Question: Just a small issue with my layout that I have when running my app on a smaller device such as a phone, on a tablet it renders fine. One of the buttons seems to be being 'squeezed' by the others and is rendered vertically.
Heres a screenshot of the problem area

my xml is as follows.
'''
<?xml version="1.0" encoding="utf-8"?>
<ScrollView xmlns:android="http://schemas.android.com/apk/res/android"
android:layout_width="fill_parent"
android:layout_height="fill_parent" >
<LinearLayout
android:layout_width="fill_parent"
android:layout_height="wrap_content"
android:layout_margin="8dp"
android:orientation="vertical" >
<ImageView
android:id="@+id/imageView1"
android:layout_width="78dp"
android:layout_height="78dp"
android:layout_alignParentTop="true" />
<TextView
android:id="@+id/txtEventNameTitle"
android:layout_width="wrap_content"
android:layout_height="wrap_content"
android:text="Event Name"
android:textSize="19dp"
android:textStyle="bold"
android:layout_below="@+id/imageView1" />
<TextView
android:id="@+id/txtEventName"
android:layout_width="wrap_content"
android:layout_height="wrap_content"
android:textSize="16dp"
android:layout_below="@+id/txtEventNameTitle" />
<TextView
android:id="@+id/txtEventDateTitle"
android:layout_width="wrap_content"
android:layout_height="wrap_content"
android:text="Event Date"
android:textSize="19dp"
android:textStyle="bold" />
<TextView
android:id="@+id/txtEventDate"
android:layout_width="wrap_content"
android:layout_height="wrap_content"
android:textSize="16dp" />
<TextView
android:id="@+id/txtEventTimeTitle"
android:layout_width="wrap_content"
android:layout_height="wrap_content"
android:text="Event Time"
android:textSize="19dp"
android:textStyle="bold" />
<TextView
android:id="@+id/txtEventTime"
android:layout_width="wrap_content"
android:layout_height="wrap_content"
android:textSize="16dp" />
<TextView
android:id="@+id/txtEventLocationTitle"
android:layout_width="wrap_content"
android:layout_height="wrap_content"
android:text="Event Location"
android:textSize="19dp"
android:textStyle="bold" />
<TextView
android:id="@+id/txtEventLocation"
android:layout_width="wrap_content"
android:layout_height="wrap_content"
android:textSize="16dp" />
<TextView
android:id="@+id/txtEventDetailsTitle"
android:layout_width="wrap_content"
android:layout_height="wrap_content"
android:text="Event Details"
android:textSize="19dp"
android:textStyle="bold" />
<TextView
android:id="@+id/txtEventDetails"
android:layout_width="wrap_content"
android:layout_height="wrap_content"
android:textSize="16dp" />
<LinearLayout
android:layout_width="fill_parent"
android:layout_height="wrap_content"
android:measureWithLargestChild="true"
android:orientation="horizontal"
>
<Button
android:id="@+id/btnAddToCal"
android:layout_width="wrap_content"
android:layout_height="wrap_content"
android:layout_marginTop="20dp"
android:layout_marginBottom="20dp"
android:text="Add to Calendar"
android:layout_weight="1"/>
<Button
android:id="@+id/btnAddToMyEvents"
android:layout_width="wrap_content"
android:layout_height="wrap_content"
android:text="Add to my Events"
android:layout_marginTop="20dp"
android:layout_weight="1"
android:layout_toRightOf="@+id/btnAddToCal"
/>
<Button
android:id="@+id/btnSendToTwitter"
android:layout_width="wrap_content"
android:layout_height="wrap_content"
android:text="Share"
android:layout_marginTop="20dp"
android:layout_weight="1"
android:minWidth="40dp"
/>
<Button
android:id="@+id/btnSendToMaps"
android:layout_width="wrap_content"
android:layout_height="wrap_content"
android:text="Get directions"
android:layout_marginTop="20dp"
android:layout_weight="1"
android:layout_toRightOf="@+id/btnAddToMyEvents"
/>
</LinearLayout>
<fragment
android:id="@+id/map"
android:layout_width="fill_parent"
android:layout_height="300dp"
class="com.google.android.gms.maps.SupportMapFragment"
android:layout_marginBottom="10dp"
/>
</LinearLayout>
</ScrollView>
'''
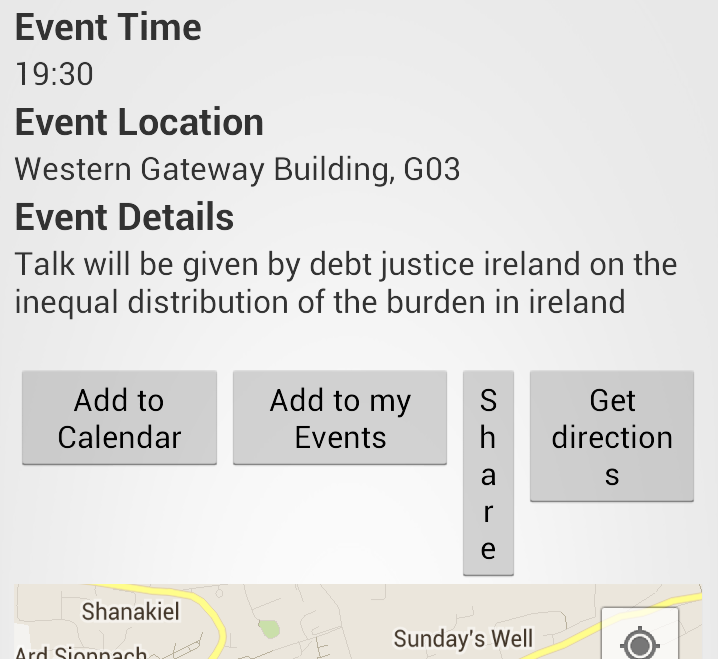
Answer: Change your code as below. You are not setting the 'weightSum' as well as you are setting 'wrap_content' to your buttons which is the problem making your buttons displaying in wrong way.
'''
<LinearLayout
android:layout_width="fill_parent"
android:layout_height="wrap_content"
android:measureWithLargestChild="true"
android:orientation="horizontal"
android:weightSum="4">
<Button
android:id="@+id/btnAddToCal"
android:layout_width="0dp"
android:layout_height="wrap_content"
android:layout_marginTop="20dp"
android:layout_marginBottom="20dp"
android:text="Add to Calendar"
android:layout_weight="1"/>
<Button
android:id="@+id/btnAddToMyEvents"
android:layout_width="0dp"
android:layout_height="wrap_content"
android:text="Add to my Events"
android:layout_marginTop="20dp"
android:layout_weight="1"
android:layout_toRightOf="@+id/btnAddToCal"
/>
<Button
android:id="@+id/btnSendToTwitter"
android:layout_width="0dp"
android:layout_height="wrap_content"
android:text="Share"
android:layout_marginTop="20dp"
android:layout_weight="1"
android:minWidth="40dp"
/>
<Button
android:id="@+id/btnSendToMaps"
android:layout_width="0dp"
android:layout_height="wrap_content"
android:text="Get directions"
android:layout_marginTop="20dp"
android:layout_weight="1"
android:layout_toRightOf="@+id/btnAddToMyEvents"
/>
</LinearLayout>
'''